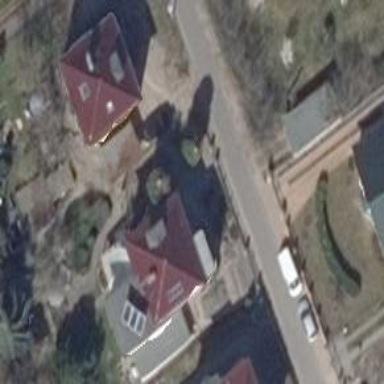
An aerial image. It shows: Detached building with hipped roof shape.